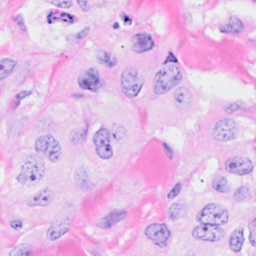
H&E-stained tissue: Breast